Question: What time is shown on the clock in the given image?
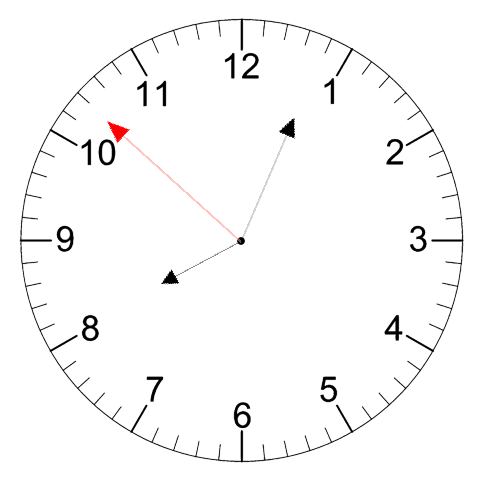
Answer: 08:03:52